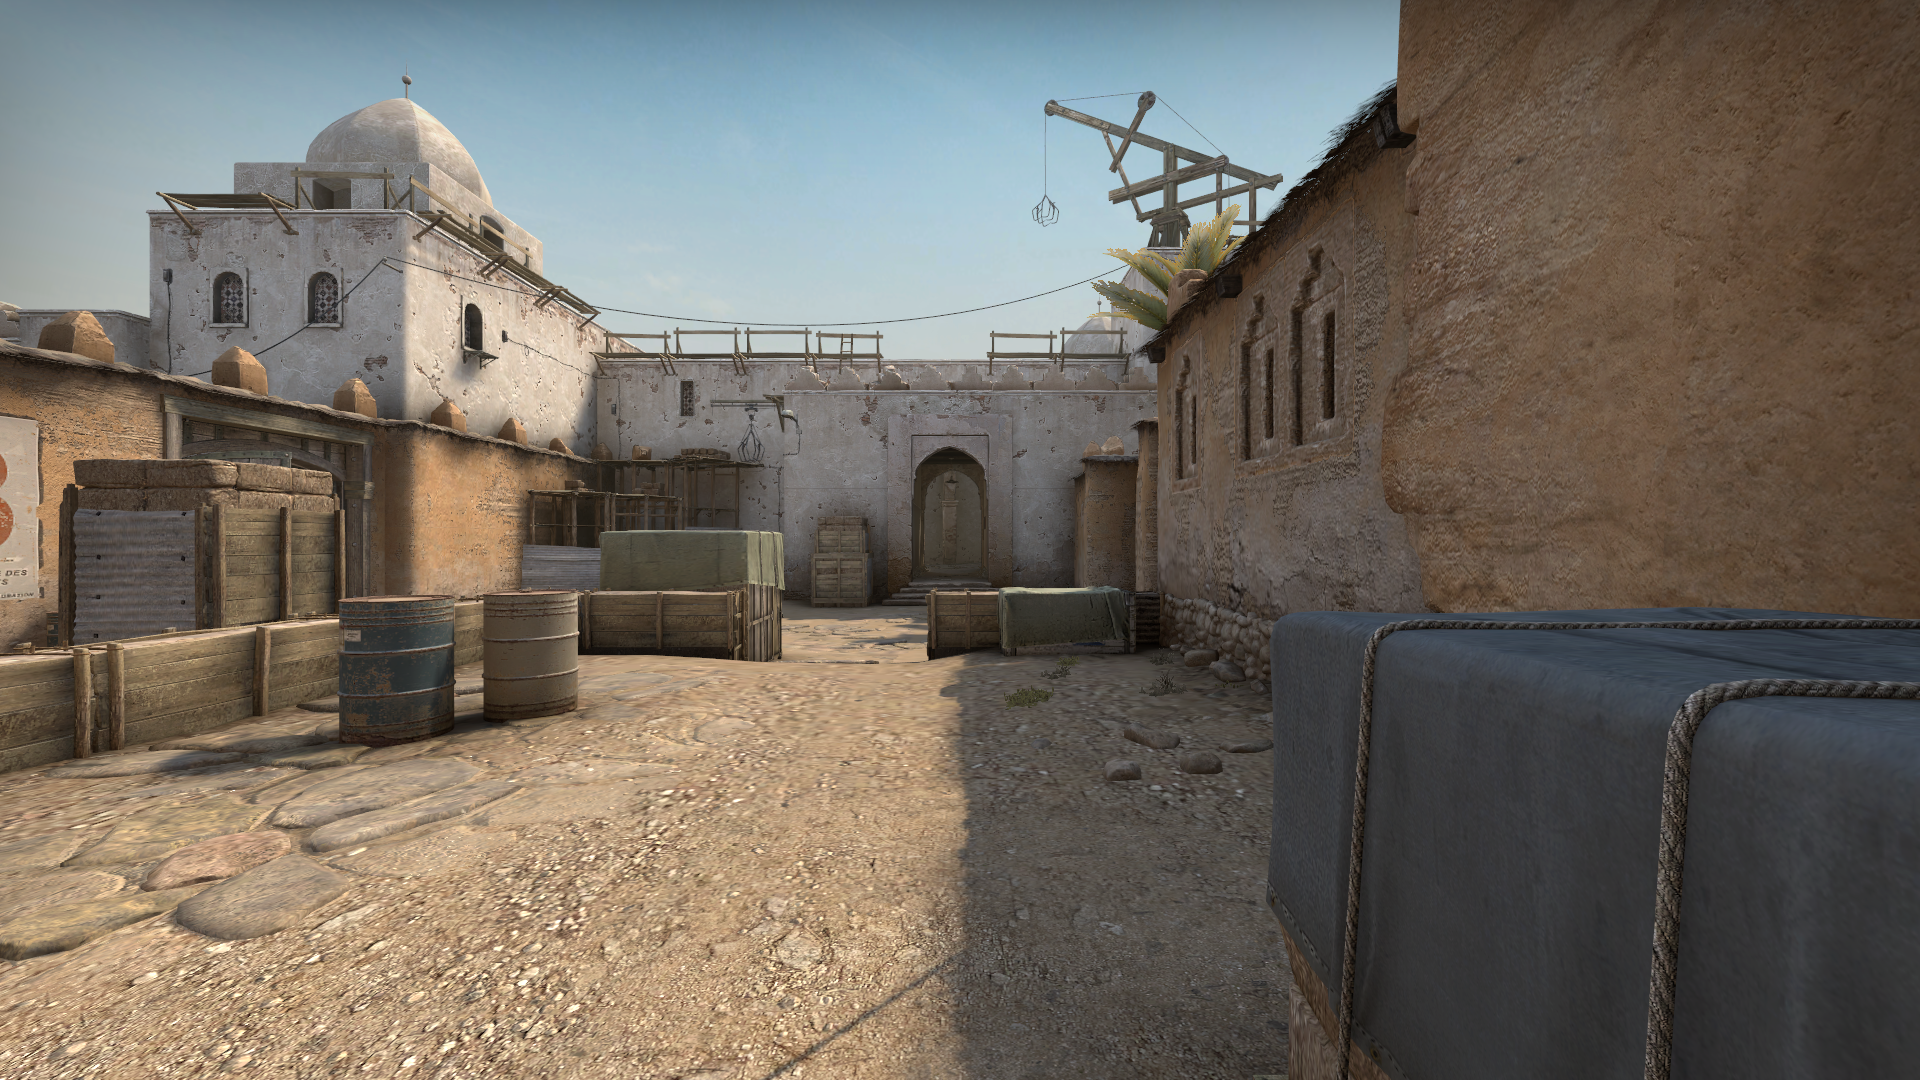
Map: de_dust2